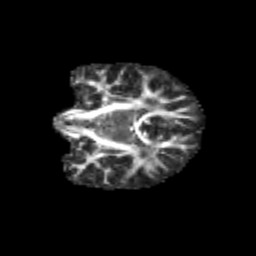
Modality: FA
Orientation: coronal
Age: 12
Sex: female
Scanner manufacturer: siemens
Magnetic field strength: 3 T
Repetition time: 3.8 s
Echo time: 0.07 s